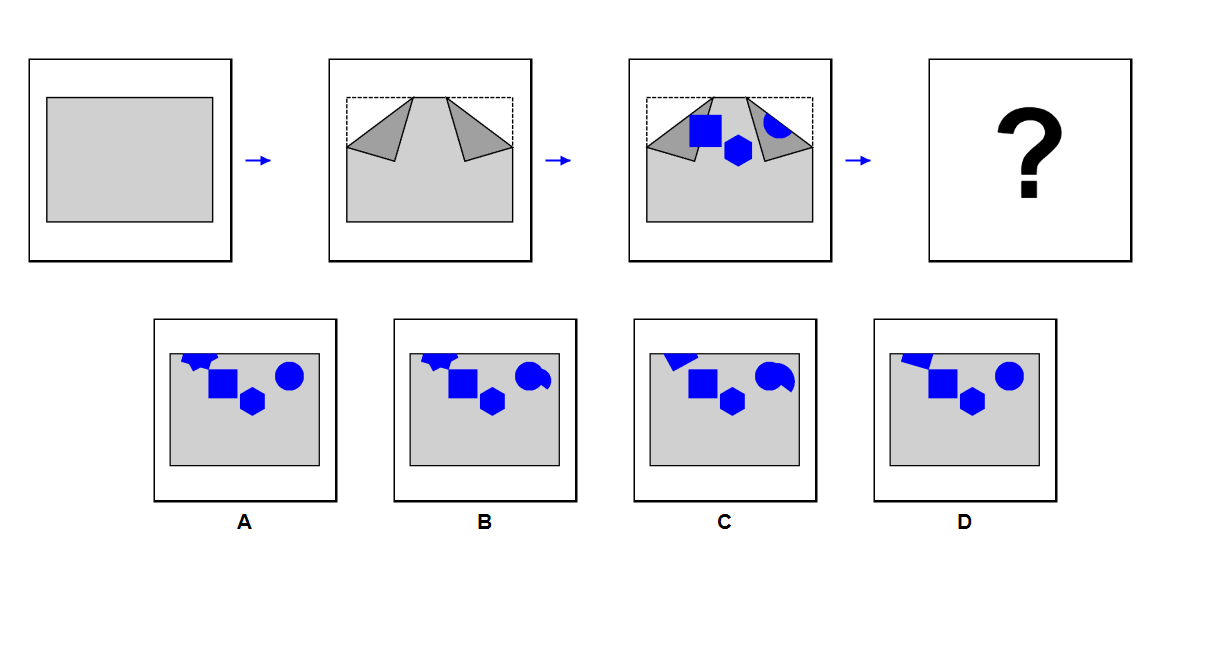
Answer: D